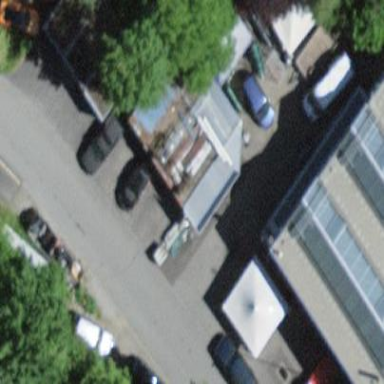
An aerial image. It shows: Garage.